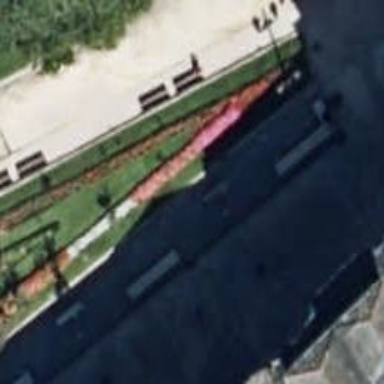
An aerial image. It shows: Historic memorial.